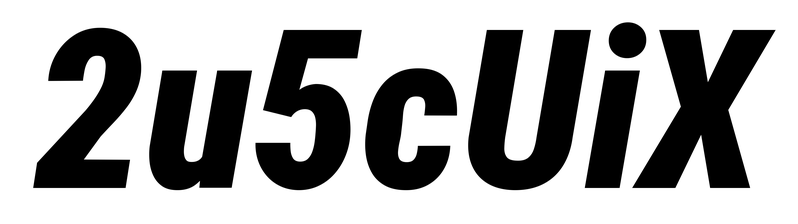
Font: Roboto-Italic_Condensed_Black_Italic